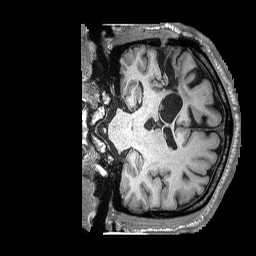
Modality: T1w
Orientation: coronal
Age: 42
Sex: male
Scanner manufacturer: siemens
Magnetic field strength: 3 T
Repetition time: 2.53 s
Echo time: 0.00144 s